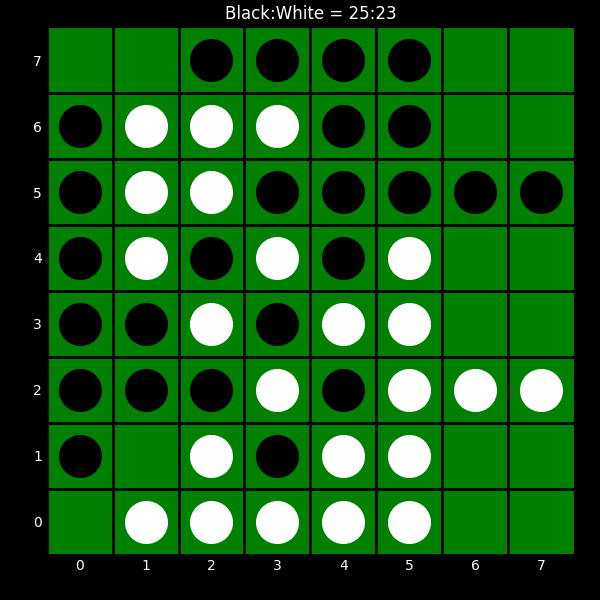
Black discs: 25
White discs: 23